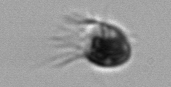
Label: Balanion